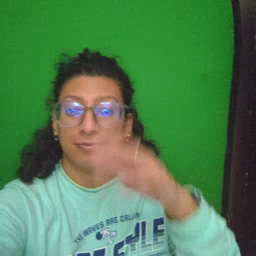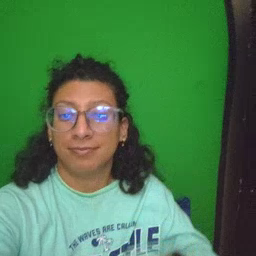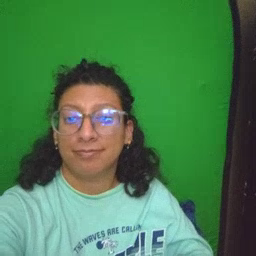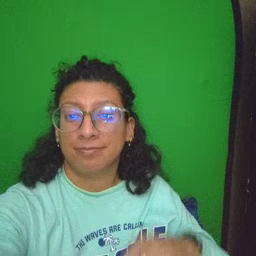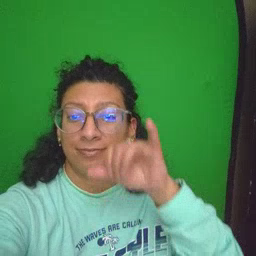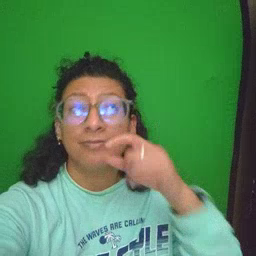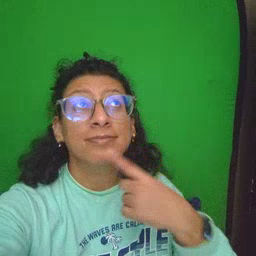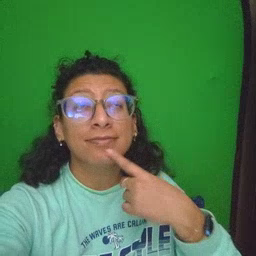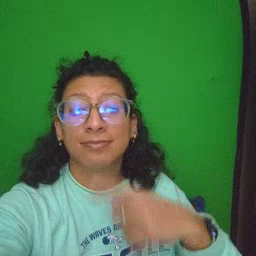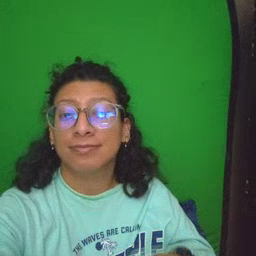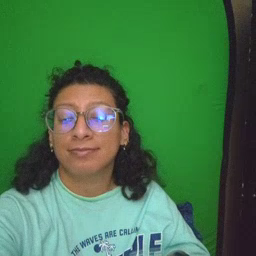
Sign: say